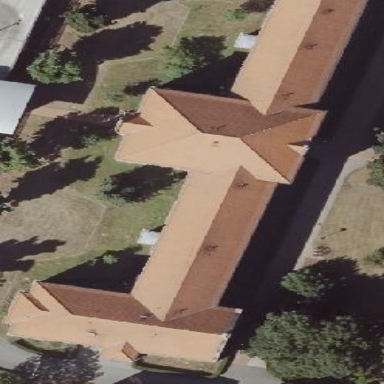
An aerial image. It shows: Hospital building.